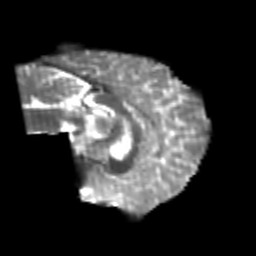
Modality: T2w
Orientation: sagittal
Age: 22
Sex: male
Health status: healthy
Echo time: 0.074 s